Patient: sex M, age 57
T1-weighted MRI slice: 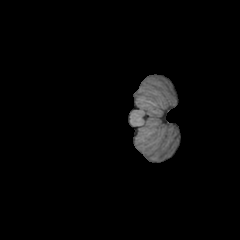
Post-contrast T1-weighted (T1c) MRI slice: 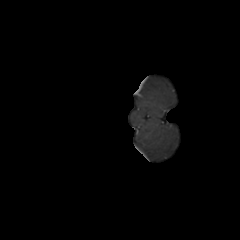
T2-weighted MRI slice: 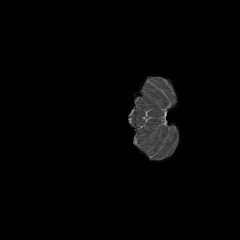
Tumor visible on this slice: no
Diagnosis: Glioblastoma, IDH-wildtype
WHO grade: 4